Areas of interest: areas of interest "Zhenhai Service Area"
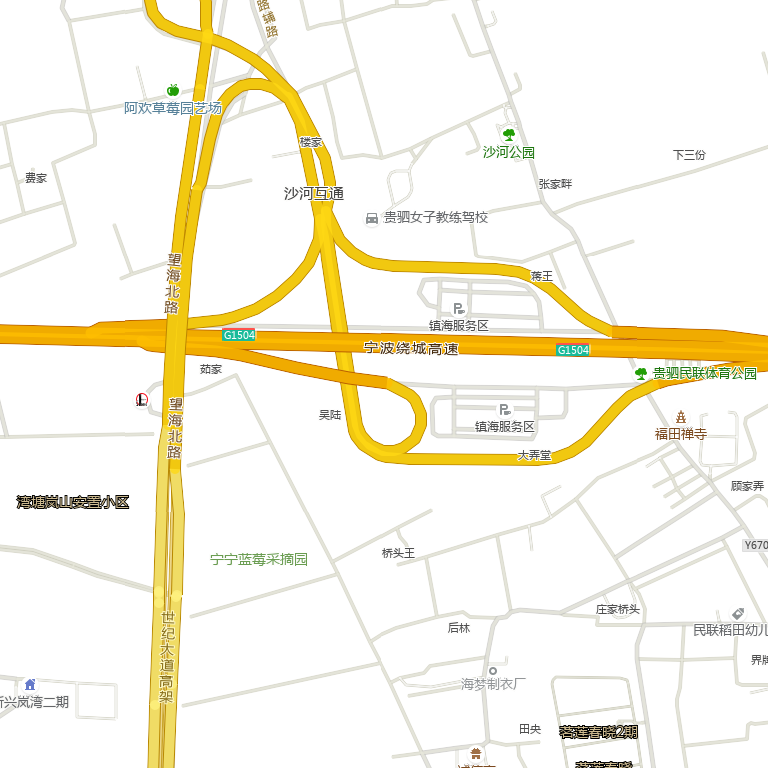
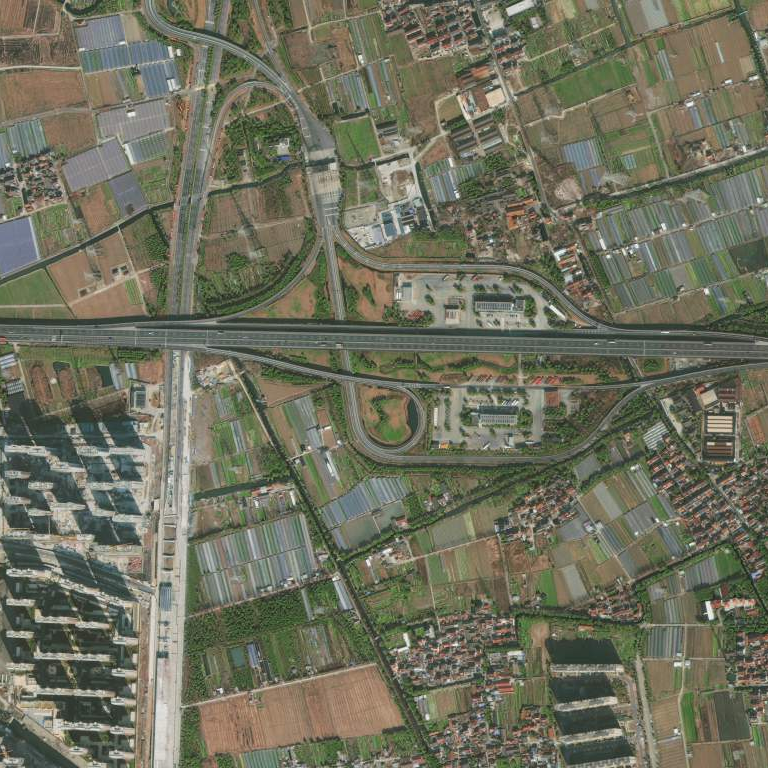